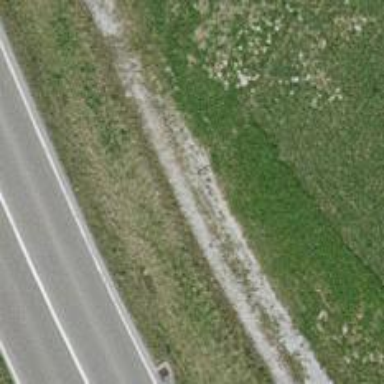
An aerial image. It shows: Grass track with grade5 track type.